Field crop: tomato
Growth stage: 2
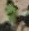
Species: solanum